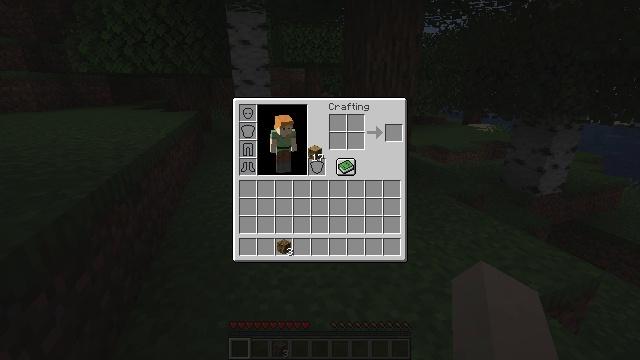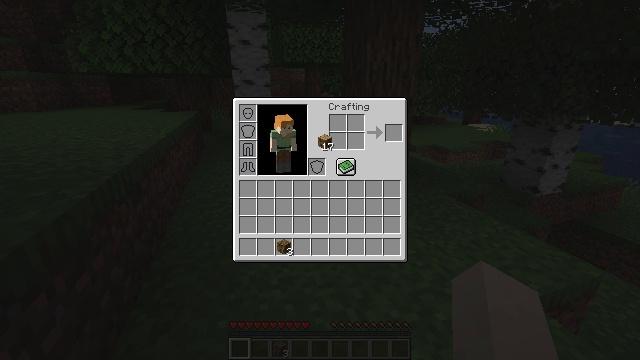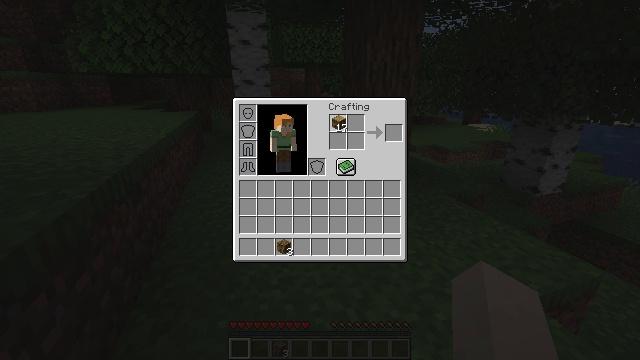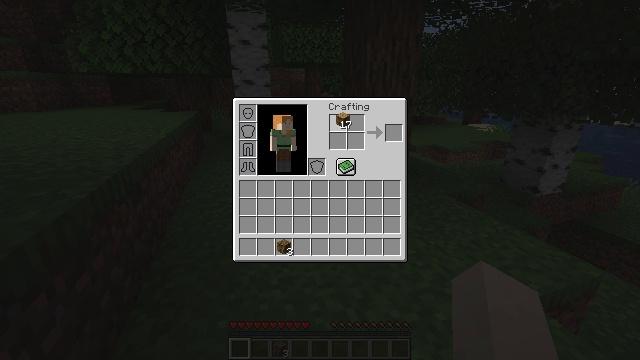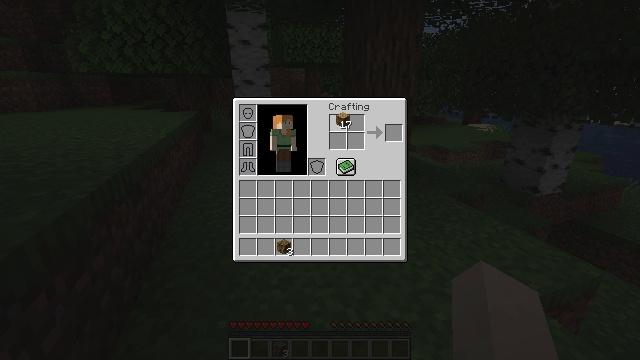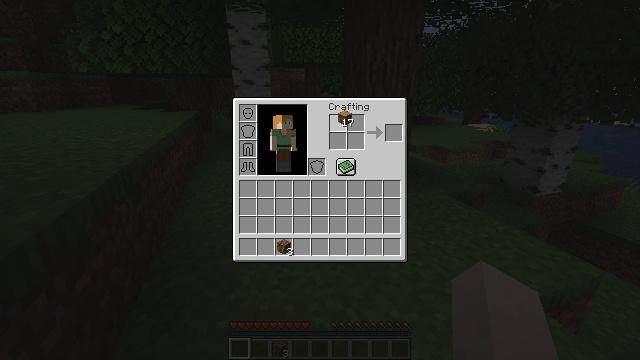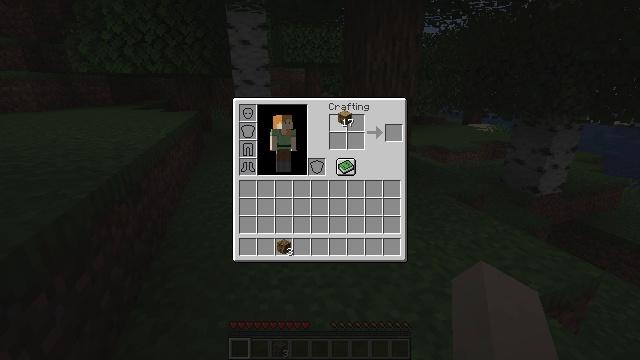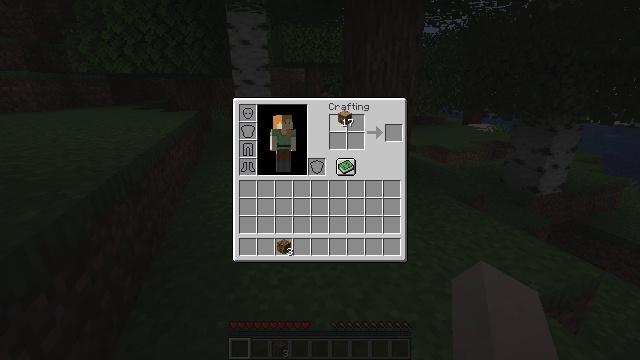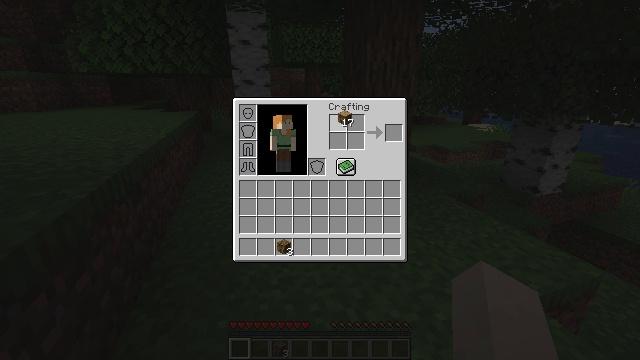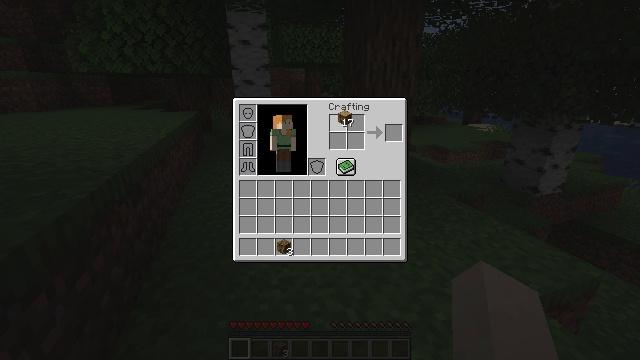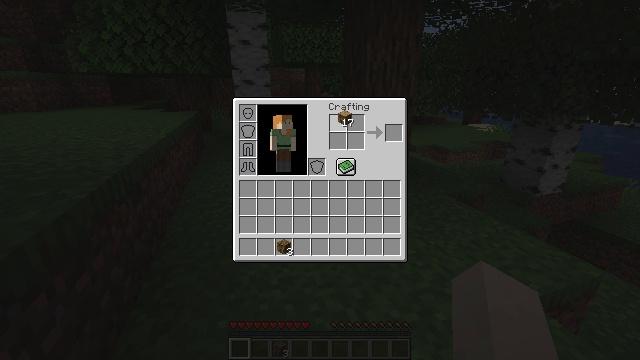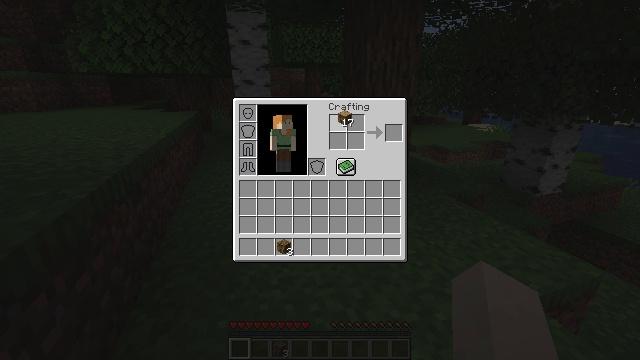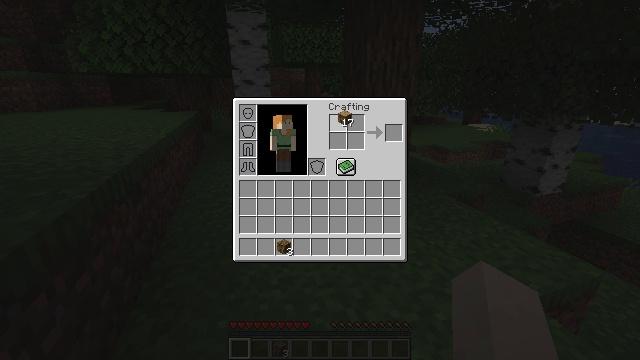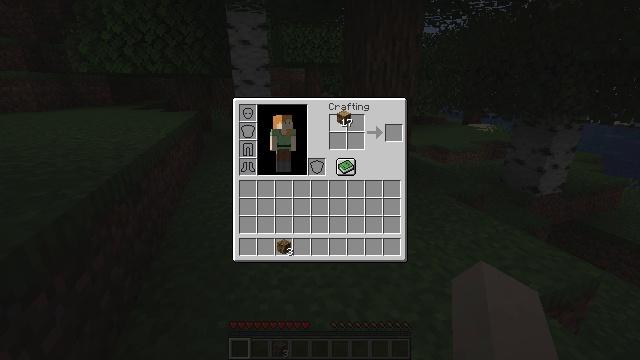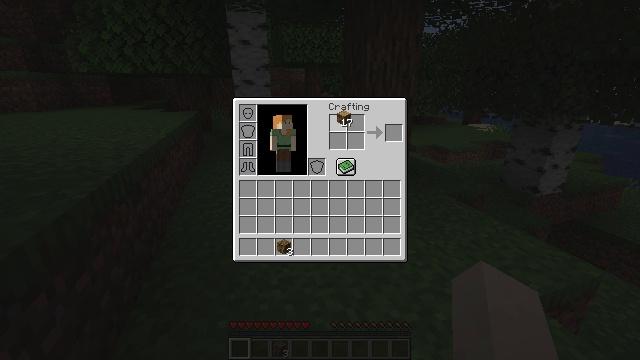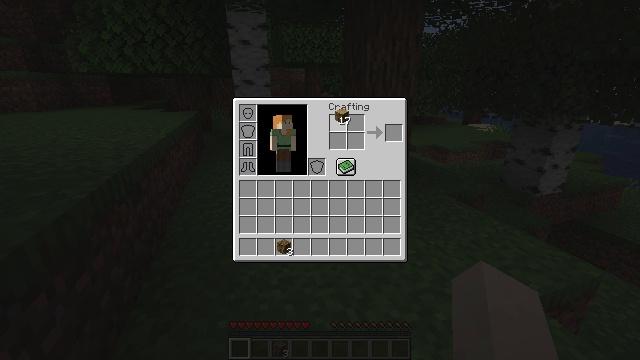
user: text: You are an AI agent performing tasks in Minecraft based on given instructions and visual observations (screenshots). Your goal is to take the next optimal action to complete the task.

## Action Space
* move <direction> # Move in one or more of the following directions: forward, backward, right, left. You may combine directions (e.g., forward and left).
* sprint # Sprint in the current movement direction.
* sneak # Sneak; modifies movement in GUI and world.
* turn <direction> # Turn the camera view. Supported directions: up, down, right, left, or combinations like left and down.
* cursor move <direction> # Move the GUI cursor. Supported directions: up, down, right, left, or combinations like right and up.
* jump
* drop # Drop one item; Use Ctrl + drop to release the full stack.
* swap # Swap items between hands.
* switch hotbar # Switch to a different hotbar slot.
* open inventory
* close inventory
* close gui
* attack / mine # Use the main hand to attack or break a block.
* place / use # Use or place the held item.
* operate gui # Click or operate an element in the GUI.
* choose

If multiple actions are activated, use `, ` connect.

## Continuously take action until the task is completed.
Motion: motion action
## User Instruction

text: Make oak wood using logs.
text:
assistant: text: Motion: cursor move right and up
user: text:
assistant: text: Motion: cursor move right and up
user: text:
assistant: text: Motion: no_op
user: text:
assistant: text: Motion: no_op
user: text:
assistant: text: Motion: no_op
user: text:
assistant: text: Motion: no_op
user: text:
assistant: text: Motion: no_op
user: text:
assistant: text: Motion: no_op
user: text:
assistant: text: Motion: no_op
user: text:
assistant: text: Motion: no_op
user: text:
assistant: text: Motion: no_op
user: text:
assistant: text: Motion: no_op
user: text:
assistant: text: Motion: no_op
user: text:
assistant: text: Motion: no_op
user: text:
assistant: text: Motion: no_op
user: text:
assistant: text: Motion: no_op
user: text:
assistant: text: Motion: no_op
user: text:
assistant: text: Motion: no_op
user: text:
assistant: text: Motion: no_op
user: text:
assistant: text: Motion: no_op
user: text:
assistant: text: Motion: no_op
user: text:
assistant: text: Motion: no_op
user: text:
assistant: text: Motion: no_op
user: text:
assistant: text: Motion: no_op
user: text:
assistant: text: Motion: no_op
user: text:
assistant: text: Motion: no_op
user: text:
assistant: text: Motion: no_op
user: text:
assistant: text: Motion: no_op
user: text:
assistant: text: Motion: no_op
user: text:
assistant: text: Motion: no_op